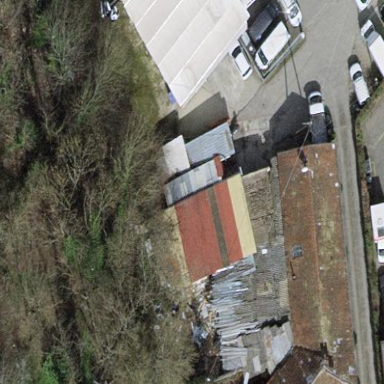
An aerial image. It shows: View of roof of building.